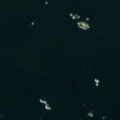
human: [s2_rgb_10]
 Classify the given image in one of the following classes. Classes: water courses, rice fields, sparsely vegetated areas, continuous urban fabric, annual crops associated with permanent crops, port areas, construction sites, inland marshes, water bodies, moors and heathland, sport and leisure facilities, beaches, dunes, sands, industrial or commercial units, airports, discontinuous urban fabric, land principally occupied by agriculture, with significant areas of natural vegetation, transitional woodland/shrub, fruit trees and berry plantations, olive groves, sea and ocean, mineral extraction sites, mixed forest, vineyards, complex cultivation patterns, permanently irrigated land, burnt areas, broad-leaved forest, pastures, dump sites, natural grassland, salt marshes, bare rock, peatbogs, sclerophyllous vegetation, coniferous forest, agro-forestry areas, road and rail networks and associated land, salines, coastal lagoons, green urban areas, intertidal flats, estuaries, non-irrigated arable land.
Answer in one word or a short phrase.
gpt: sea and ocean